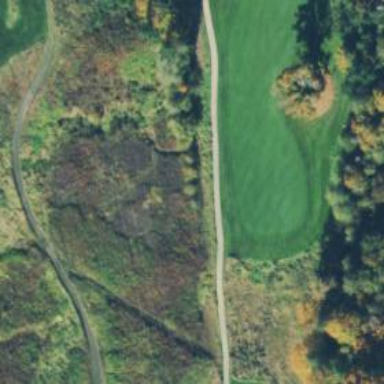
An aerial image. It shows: Service road used as golf cart path.